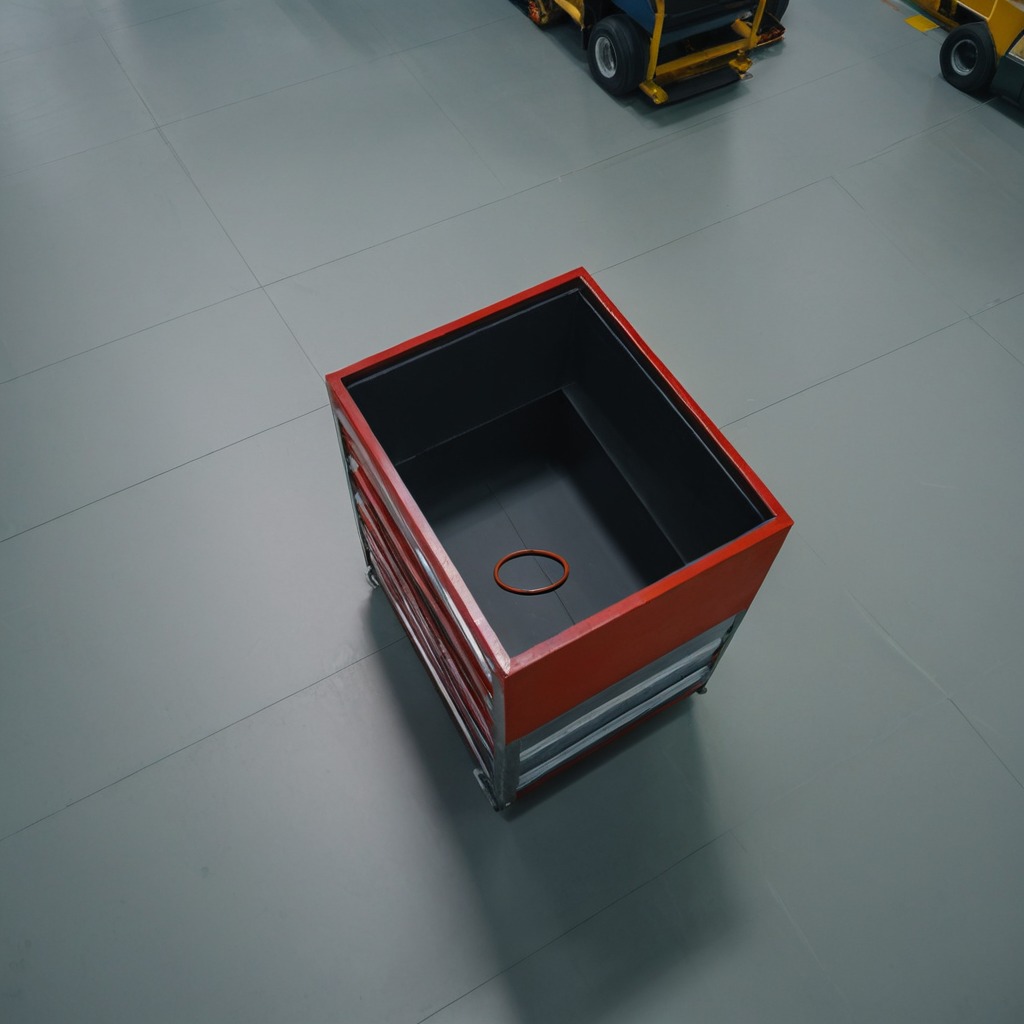
A rubber O-ring is lying on the toolbox surface in an airplane hangar workshop 8K.